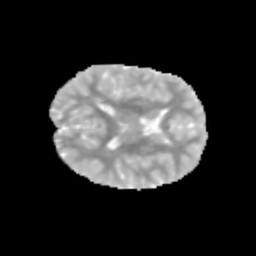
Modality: MD
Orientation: axial
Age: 11
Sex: male
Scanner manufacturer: siemens
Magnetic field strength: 3 T
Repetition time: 3.8 s
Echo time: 0.07 s